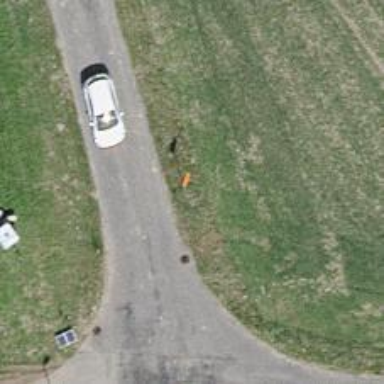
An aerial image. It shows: Aerial marker.